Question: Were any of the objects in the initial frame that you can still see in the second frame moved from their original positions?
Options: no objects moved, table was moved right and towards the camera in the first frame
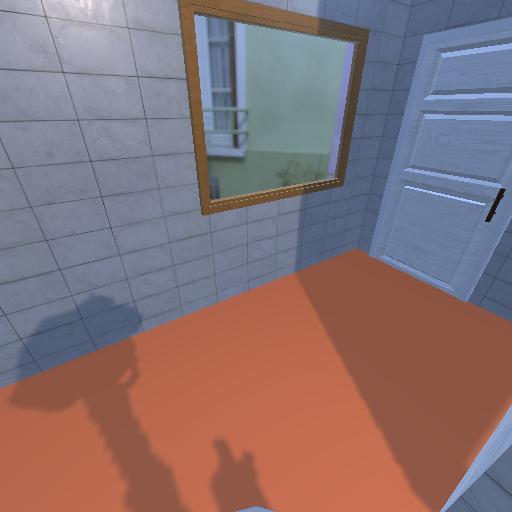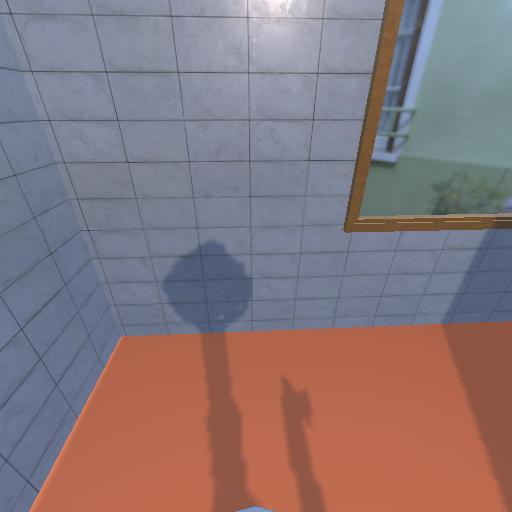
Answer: no objects moved